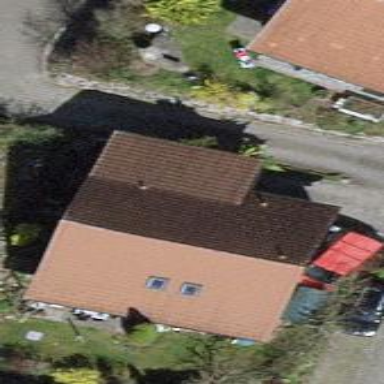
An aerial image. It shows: Building with tile roof.